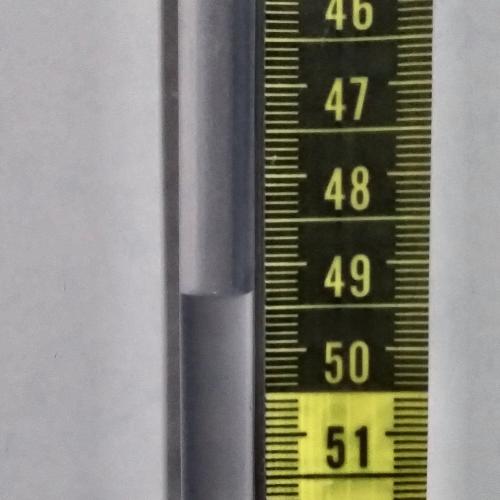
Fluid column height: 49.3 cm